Interaction volume radius: 10 \u00c5
Interaction volume height: 15 \u00c5
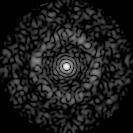
Disorder parameter: 0.8333